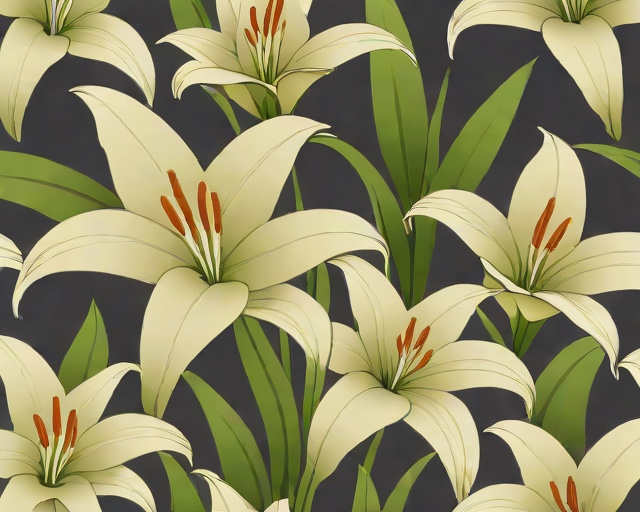
Category: Easter